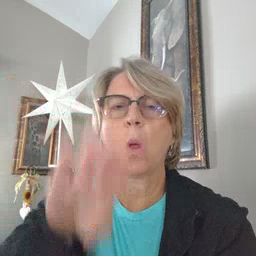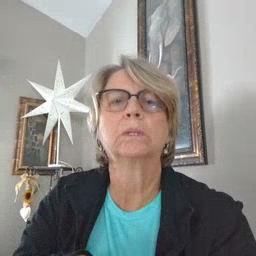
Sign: close